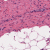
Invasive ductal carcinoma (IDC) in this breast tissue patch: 0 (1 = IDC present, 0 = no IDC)